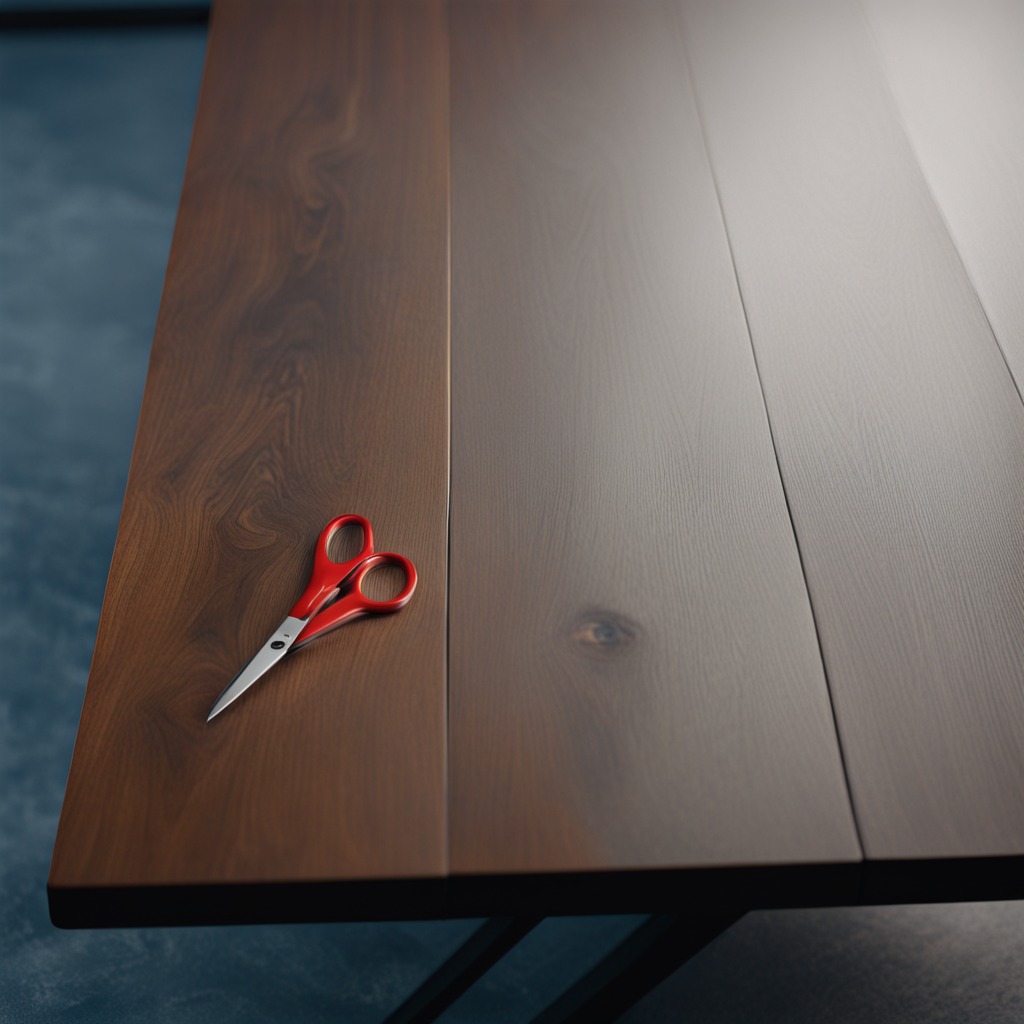
A scissor is lying on a table in a garage at twilight.